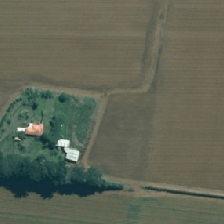
Land cover: shortrotation_cropland